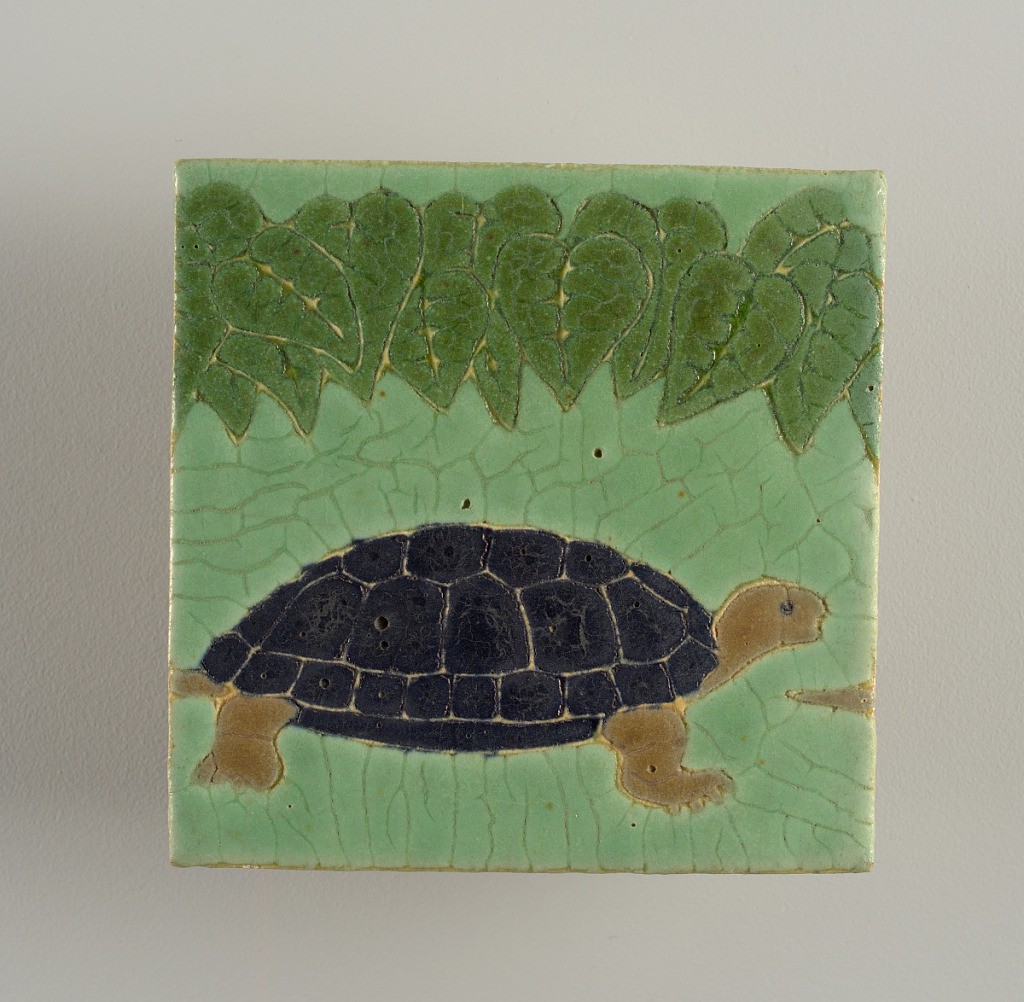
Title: Tile
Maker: Grueby Faience Company, Revere, Massachusetts, 1895–1908
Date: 1902–09
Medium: Earthenware
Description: Black and brown turtle with green background